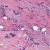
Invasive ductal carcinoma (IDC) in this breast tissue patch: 1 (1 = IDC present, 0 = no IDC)